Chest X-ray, AP view. Patient: 56 years old, sex F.
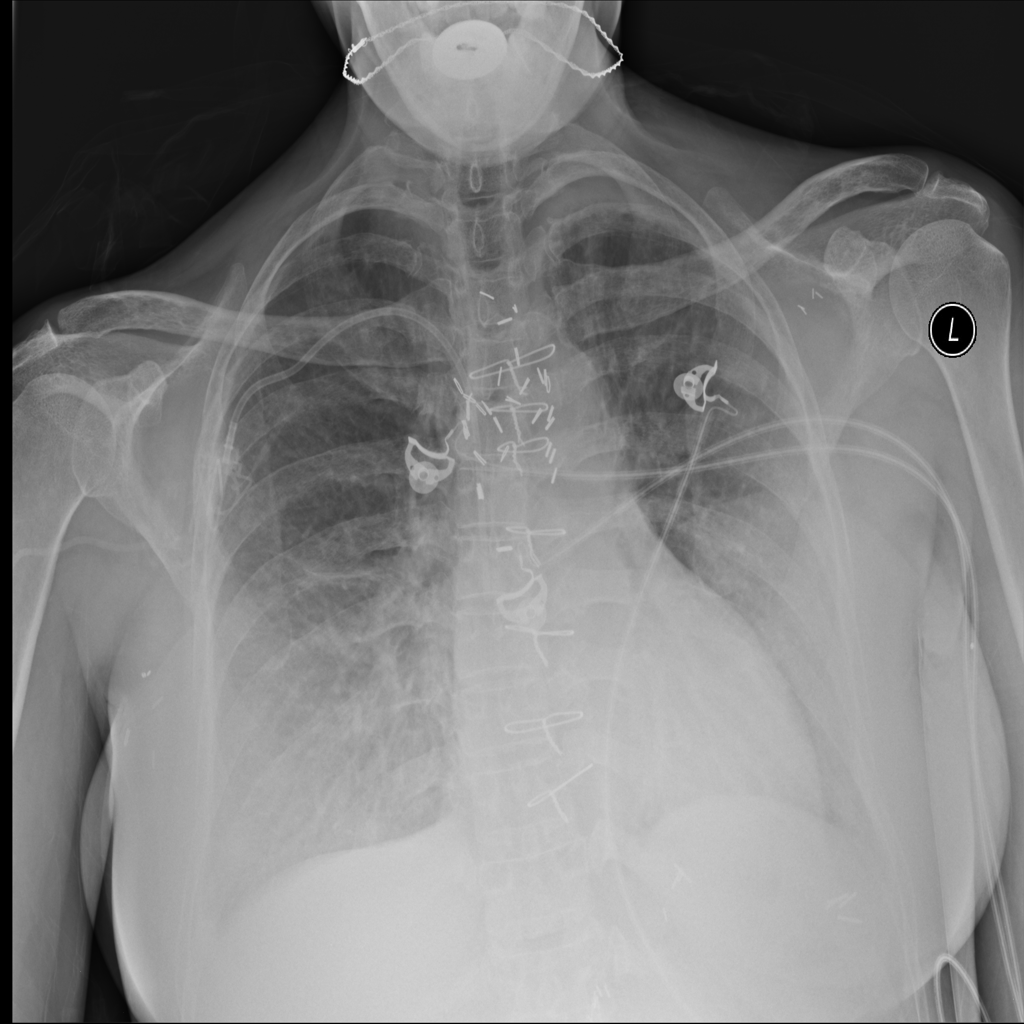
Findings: Pleural_Thickening